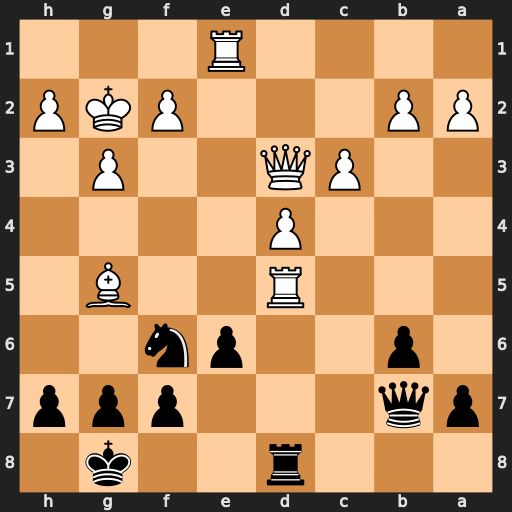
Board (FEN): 3r2k1/pq3ppp/1p2pn2/3R2B1/3P4/2PQ2P1/PP3PKP/4R3
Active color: b
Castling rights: -
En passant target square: -
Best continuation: Qxd5+ Qf3 Qxg5